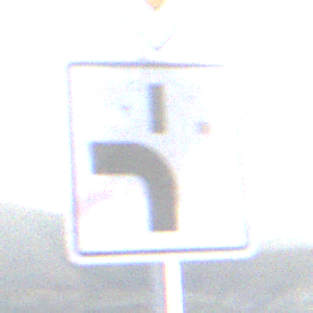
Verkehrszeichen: VerlaufVorfahrtsstrasse5
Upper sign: Vorfahrtsstrasse
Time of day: SunriseSunset
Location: Outdoor (Nature)
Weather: PartlyCloudy
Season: NotSpecified
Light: Natural